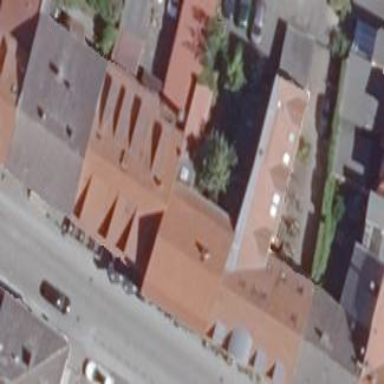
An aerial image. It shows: Apartments housed in building with gambrel roof.